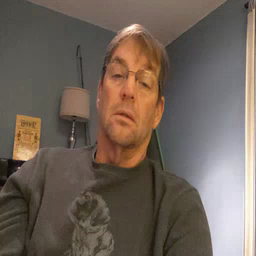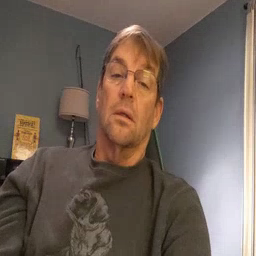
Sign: mouse